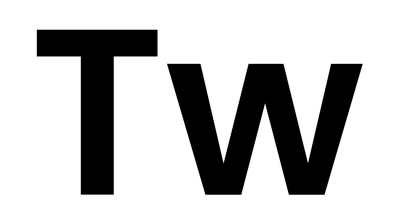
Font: Poppins-SemiBold